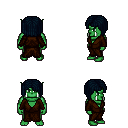
a pixel art fantasy rpg character, male body template, orc, green skin, brown robe, metal pants, raven pageboy hairstyle, four views (front, back, left, right), 2x2 character sprite sheet, small pixel art, hard edges, no anti-aliasing